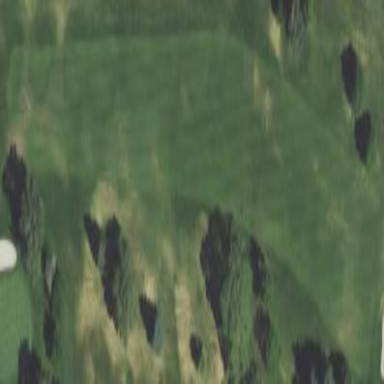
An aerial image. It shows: Grassland area characterized by golf fairways with natural grass.